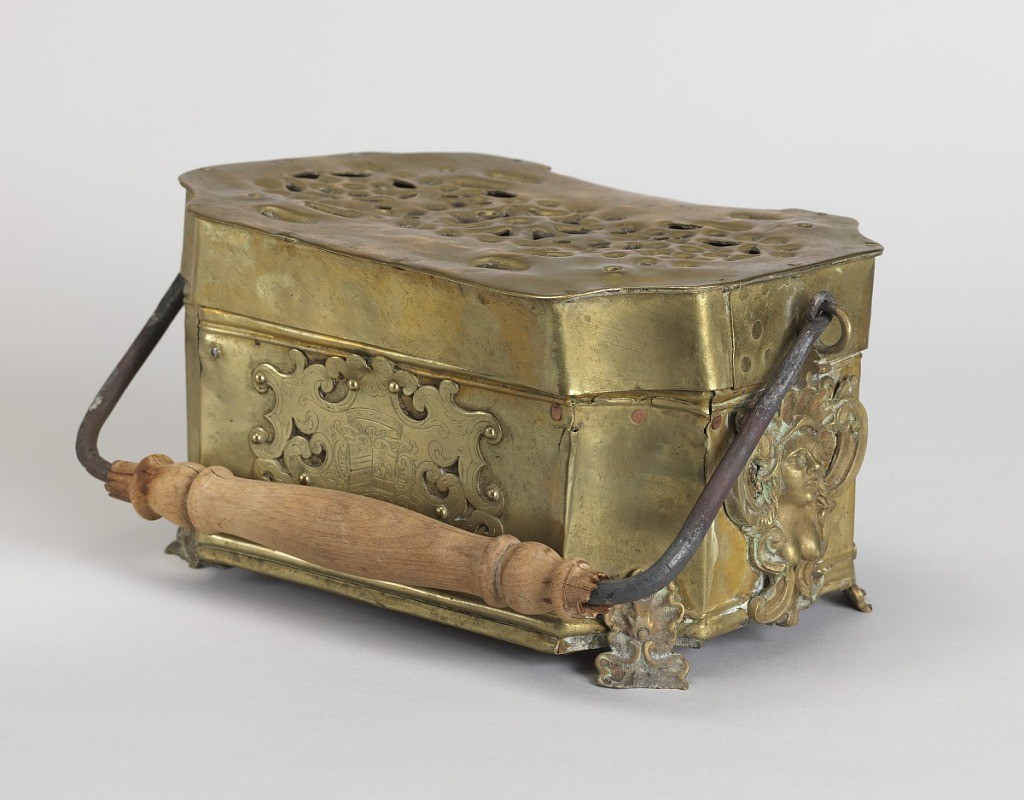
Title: Foot Warmer
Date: ca. 1700
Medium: Brass, wood
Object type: foot warmer
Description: Rectangular, with indented quadrant corners. Hinged cover with three circular pierced designs. Elaborately shaped hinge riveted on back; shaped plate with engraved scrolls and armorial bearings riveted to front face. Four cast feet in shell form, one at each corner. At either end, repoussé plate in form of mascaron, to which handle is attached.